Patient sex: M
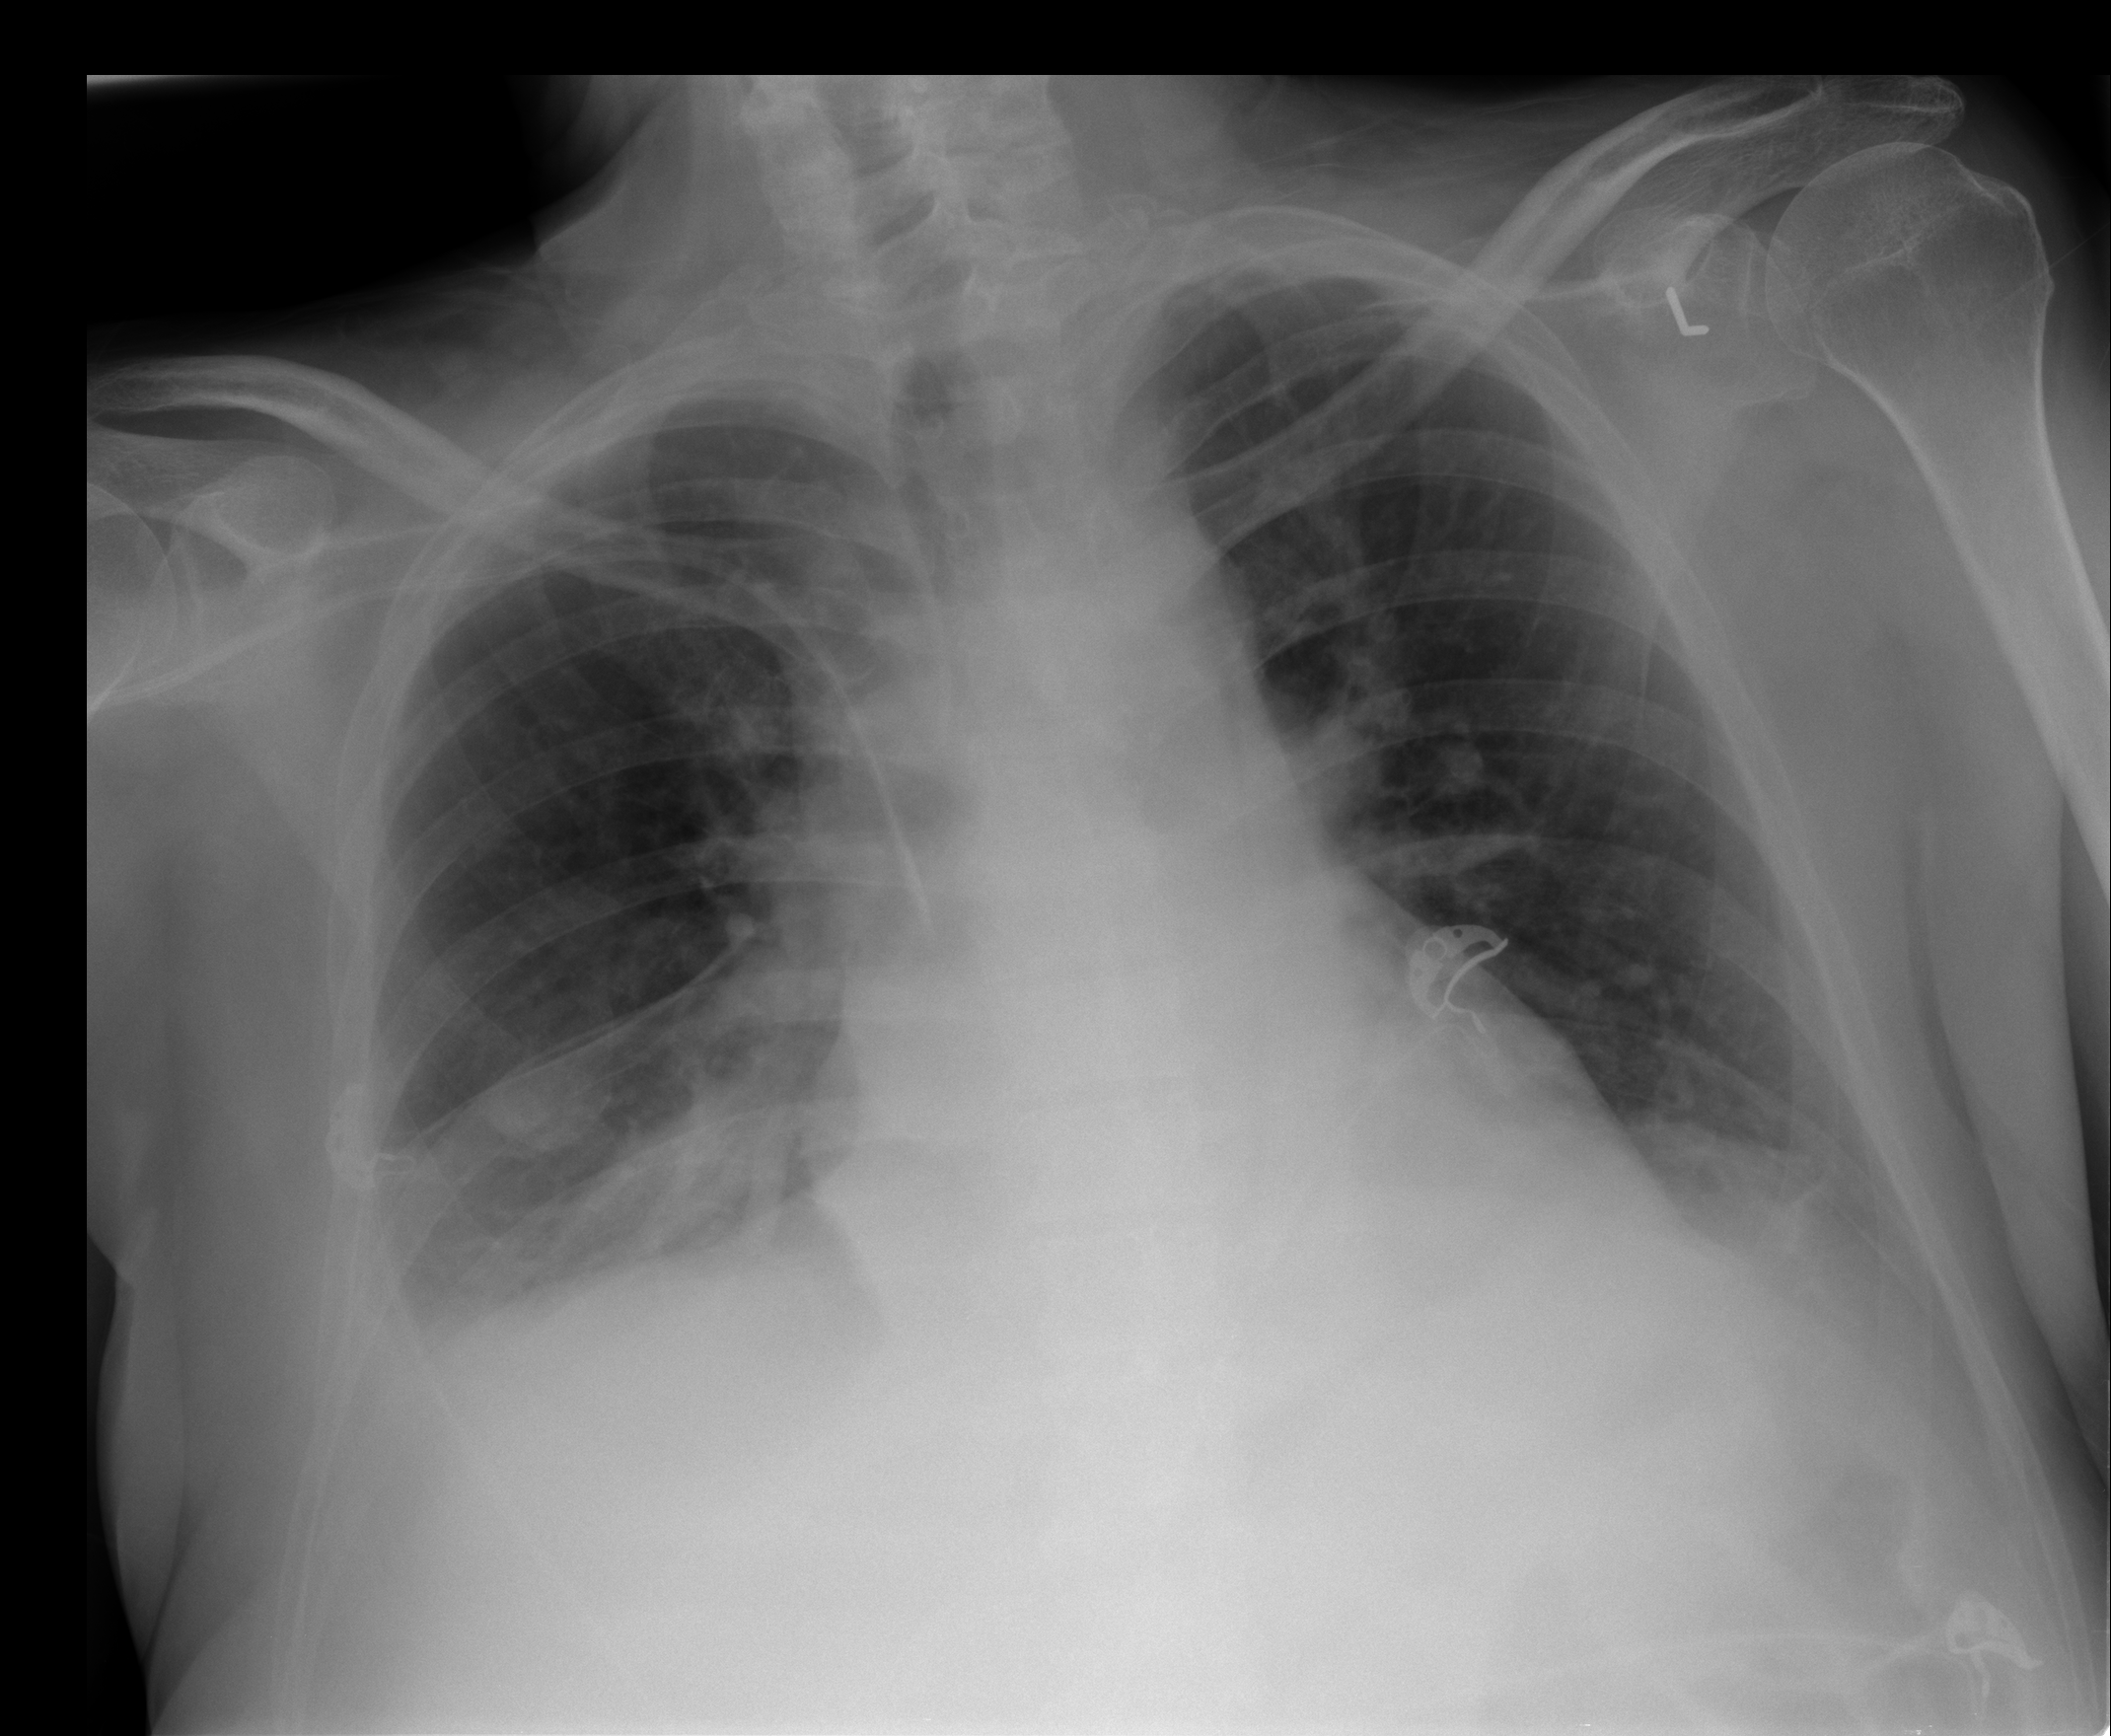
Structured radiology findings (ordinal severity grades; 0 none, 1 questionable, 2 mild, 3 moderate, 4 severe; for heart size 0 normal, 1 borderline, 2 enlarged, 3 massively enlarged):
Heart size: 0
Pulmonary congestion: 0
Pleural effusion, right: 2
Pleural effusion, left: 1
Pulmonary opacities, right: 1
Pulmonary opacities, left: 0
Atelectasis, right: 2
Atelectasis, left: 1